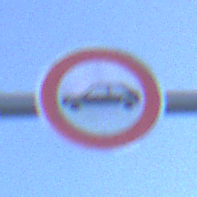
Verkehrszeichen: VerbotPersonenkraftwagen
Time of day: MorningAfternoon
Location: Outdoor (Nature)
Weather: PartlyCloudy
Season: NotSpecified
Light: Natural